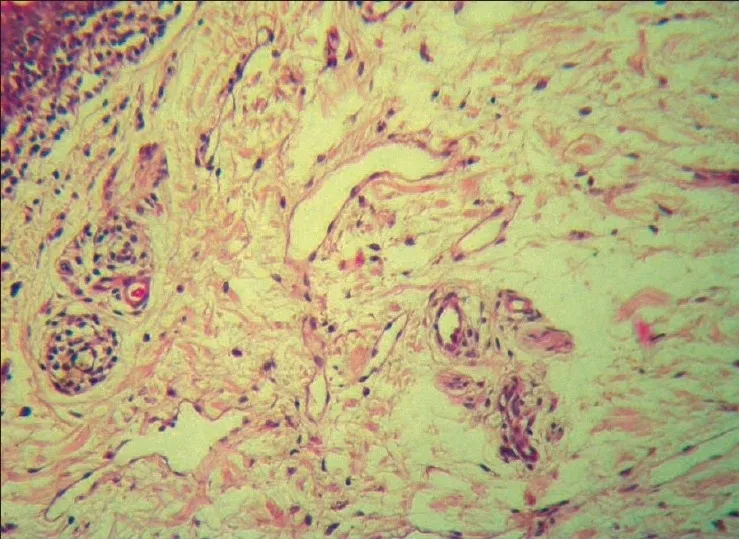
Photomicrograph showing the thin-walled lymphatic vessels with lymphocytes infiltration (Hematoxylin and Eosin, x20).
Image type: pathology (h&e)